Question: I just updated 'Android Studio' to version '0.3.2'. My project uses Gradle version 1.8.
On the picture below you can see that it is configured in gradle and 'Android Studio' resolver 'http-async' package but gradle fails with 'Gradle: package com.loopj.android.http does not exist'
I tried already
1. to remove android-async-http and adding it as Library again,
2. to include fileTree(...) in gradle configuration file,
3. Rebuilt project but nothing helped
Though if absolute path is set gradle works just fine.

## Gradle file
'''
buildscript {
repositories {
mavenCentral()
}
dependencies {
classpath 'com.android.tools.build:gradle:0.6.+'
}
}
apply plugin: 'android'
repositories {
mavenCentral()
}
android {
compileSdkVersion 18
buildToolsVersion "17.0.0"
defaultConfig {
minSdkVersion 11
targetSdkVersion 18
}
}
dependencies {
compile 'com.android.support:appcompat-v7:+'
compile 'com.android.support:support-v4:13.0.0'
compile 'com.android.support:support-v13:13.0.0'
compile 'com.google.android.gms:play-services:3.1.36'
compile files("libs/android-async-http-1.4.4.jar")
}
'''
Can anyone help me with this?
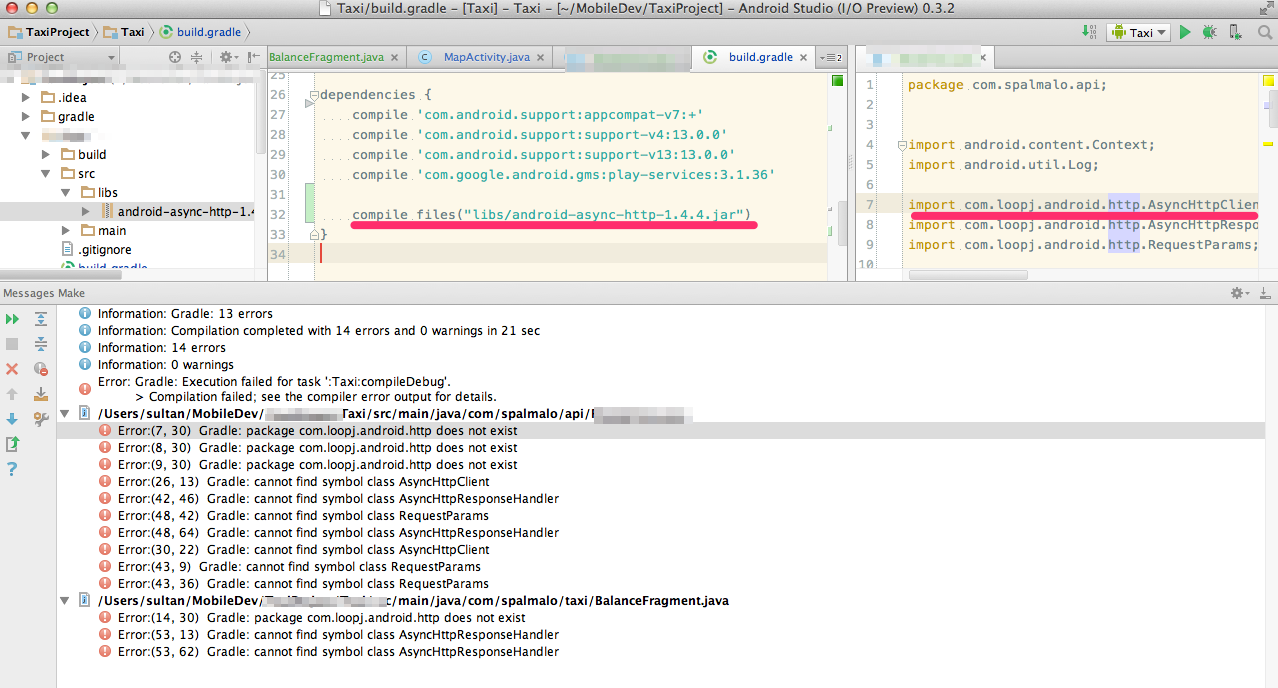
Answer: Try to move the libs folder at the same level of src folder.